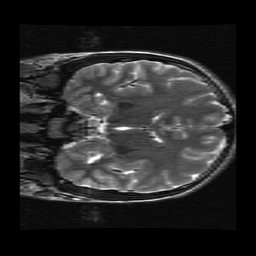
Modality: T2w
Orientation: coronal
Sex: male
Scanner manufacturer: ge
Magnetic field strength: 3 T
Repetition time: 5 s
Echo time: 0.1017 s